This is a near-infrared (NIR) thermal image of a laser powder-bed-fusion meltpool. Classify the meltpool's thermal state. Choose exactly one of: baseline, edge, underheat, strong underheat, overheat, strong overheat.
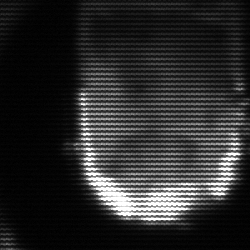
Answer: baseline